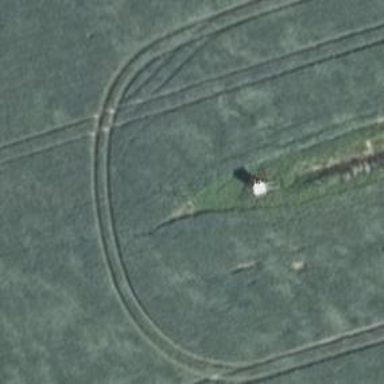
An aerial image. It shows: Shelter that serves as hunting stand.